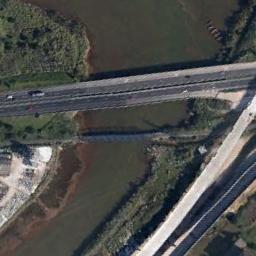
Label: bridge